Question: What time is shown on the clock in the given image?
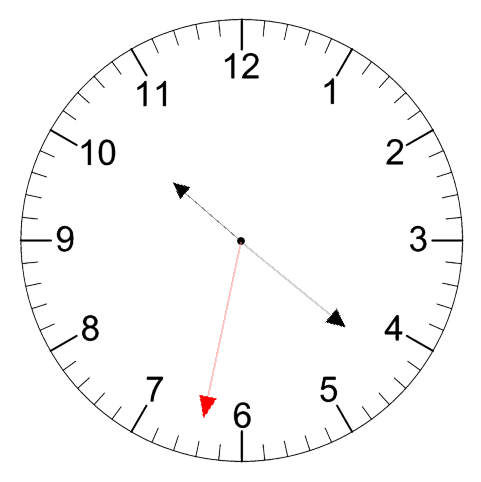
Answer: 10:21:32